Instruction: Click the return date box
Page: home
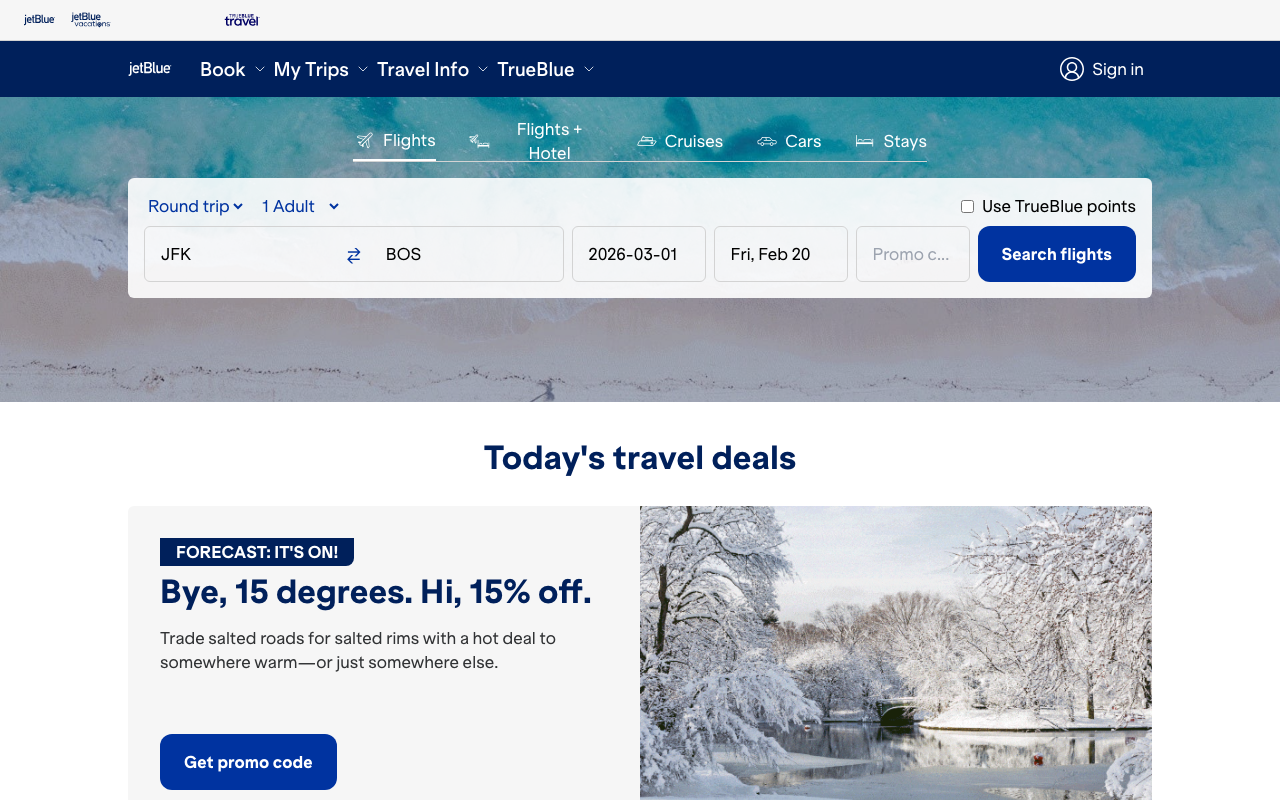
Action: click